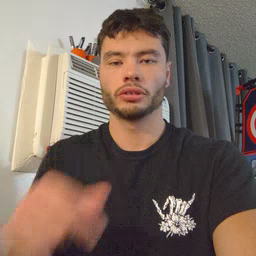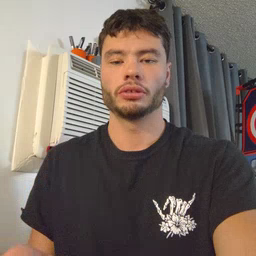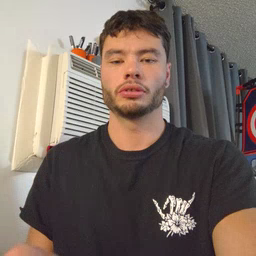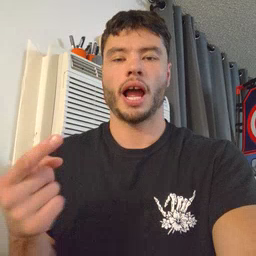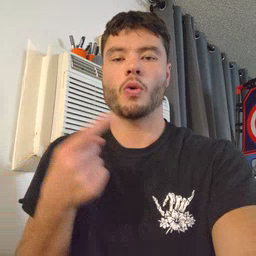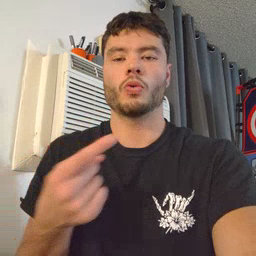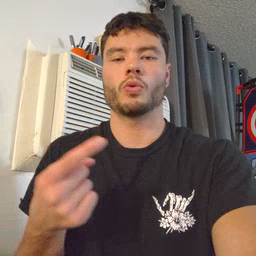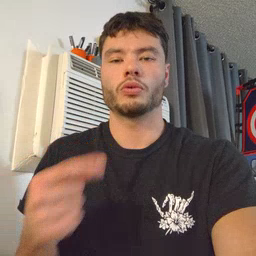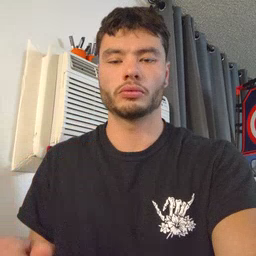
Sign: owie